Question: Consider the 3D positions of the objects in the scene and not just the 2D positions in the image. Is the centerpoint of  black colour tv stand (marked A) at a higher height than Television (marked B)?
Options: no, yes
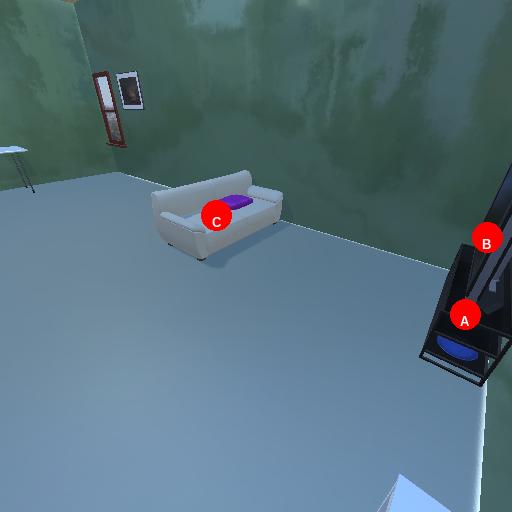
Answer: no